Field crop: maize
Growth stage: 2
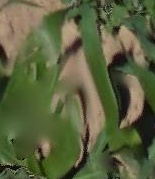
Species: maize